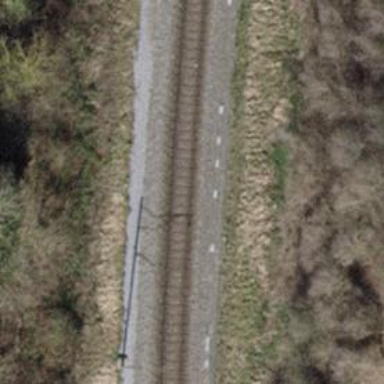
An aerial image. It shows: Single-track railway with electrified contact lines.